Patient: sex F, age 39
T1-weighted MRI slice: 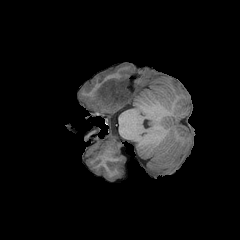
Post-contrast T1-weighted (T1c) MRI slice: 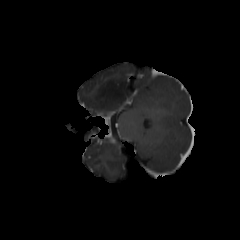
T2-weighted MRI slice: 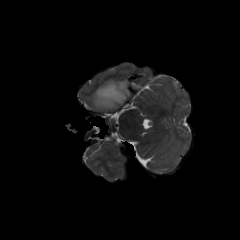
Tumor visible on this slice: yes
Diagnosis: Astrocytoma, IDH-mutant
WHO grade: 4